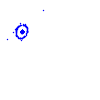
Particle: pion